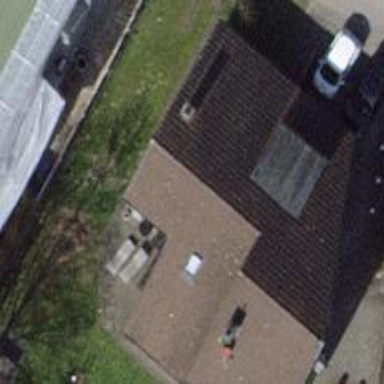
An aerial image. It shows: Detached building with saltbox-shaped roof.